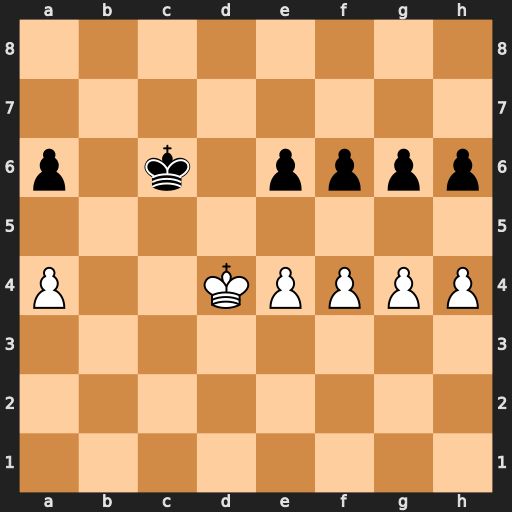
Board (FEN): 8/8/p1k1pppp/8/P2KPPPP/8/8/8
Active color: w
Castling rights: -
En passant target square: -
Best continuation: e5 f5 h5 gxh5 gxf5